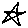
Label: star